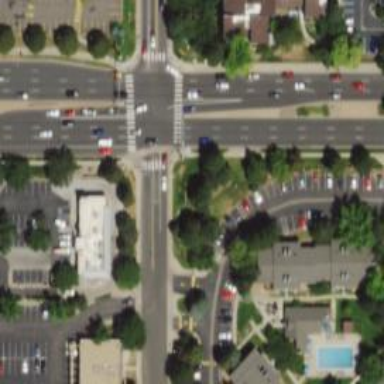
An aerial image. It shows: Crossing road.